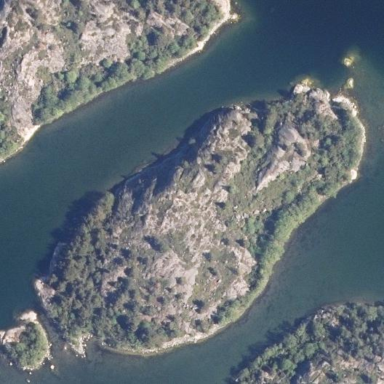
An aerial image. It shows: Islet located along the natural coastline.